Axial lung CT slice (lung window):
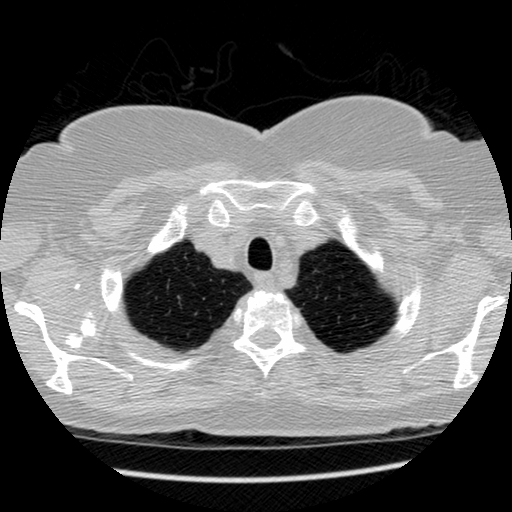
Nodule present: no